Question: I have a table of numbers (B2:DG111)
I want to highlight the cells with values that end in 0
I tried to adjust one of the examples from this <URL> but it's not right yet.
Currently I've selected the range and added this Format Rule
'''
=COUNTIF(B2:DG111,mod(CN2,10)) = 0
'''
This didn't work, also tried to achieve "not ends with" using regex (highlight if ends 1-9)
<URL>

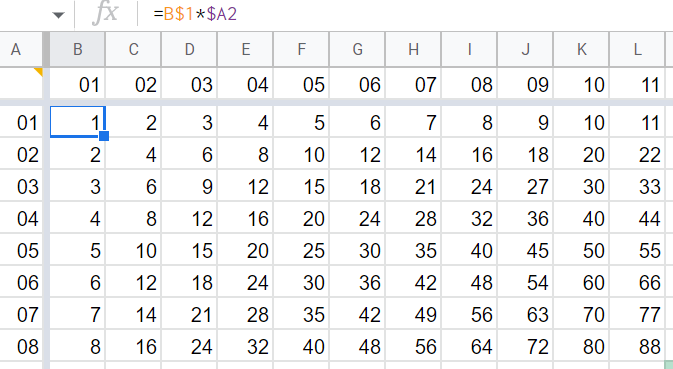
Answer: within conditional formatting, the custom formula would be:
'''
=REGEXMATCH(TO_TEXT(B2),"0$")
'''
<URL>